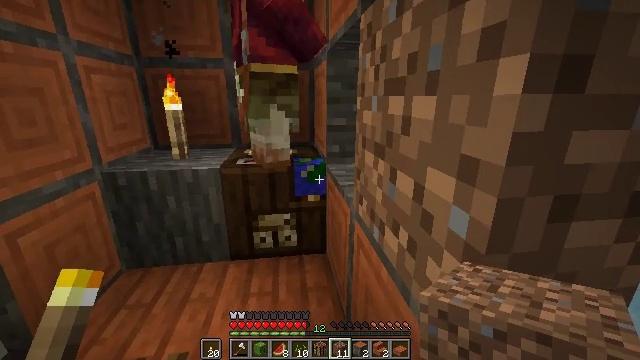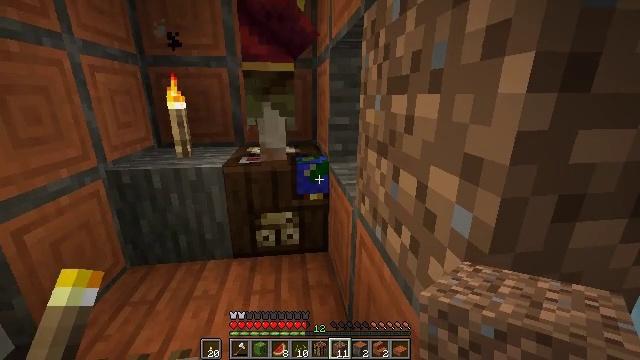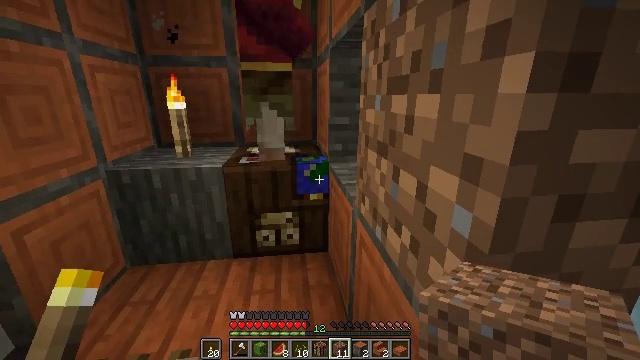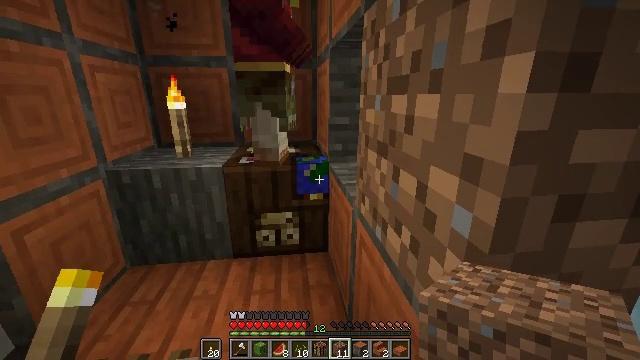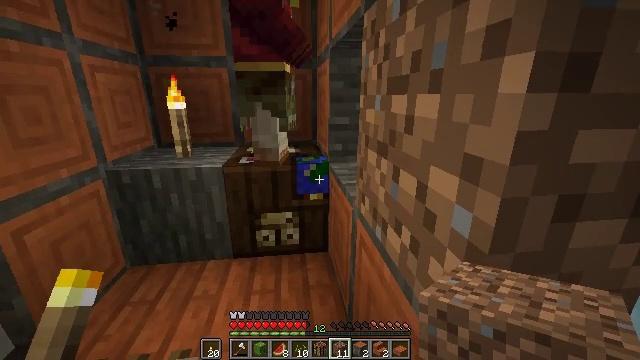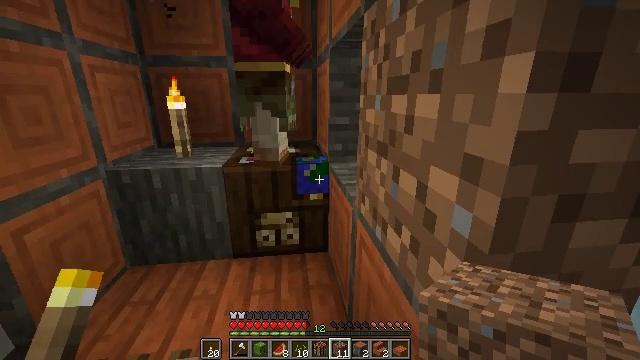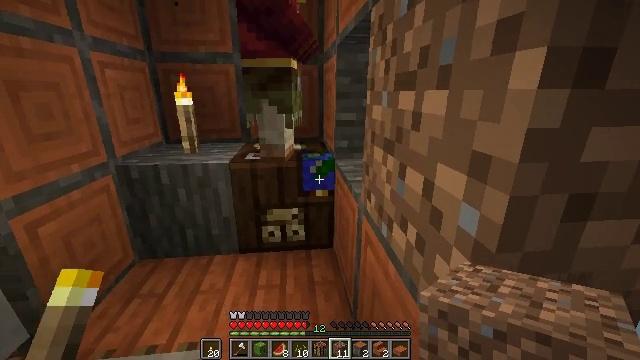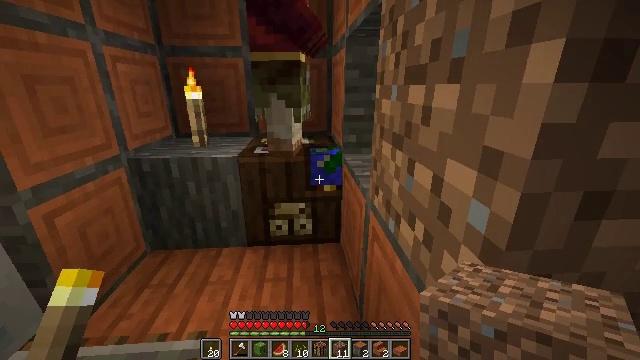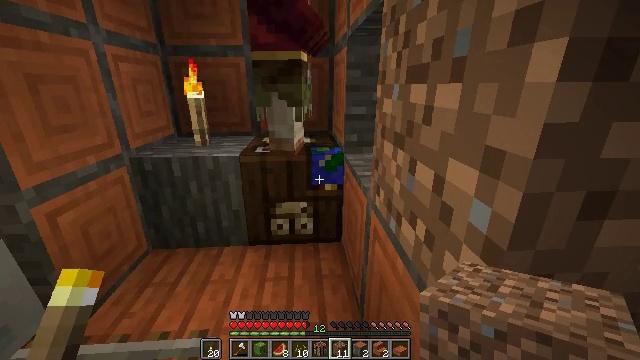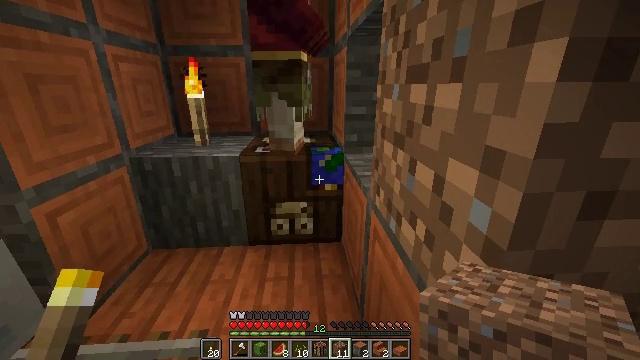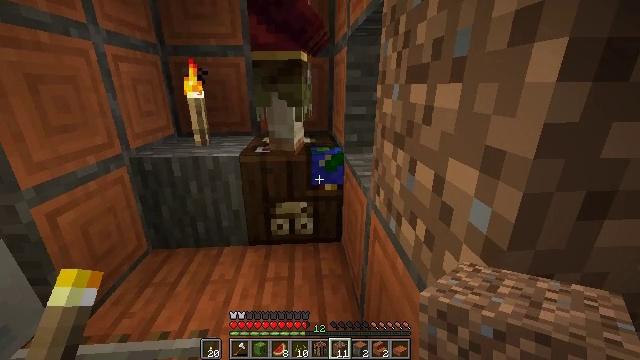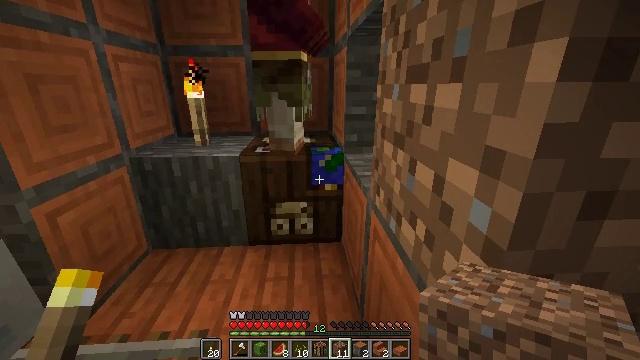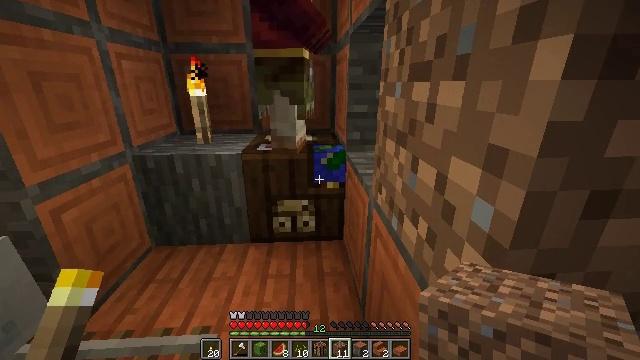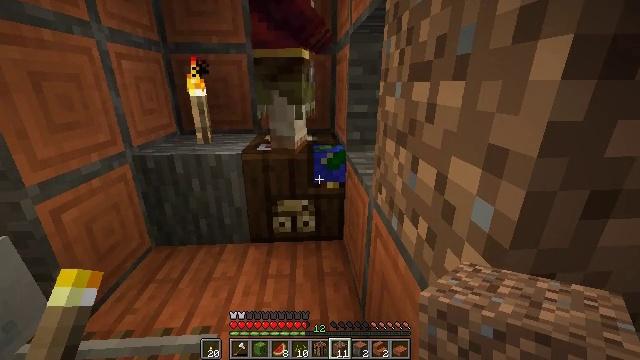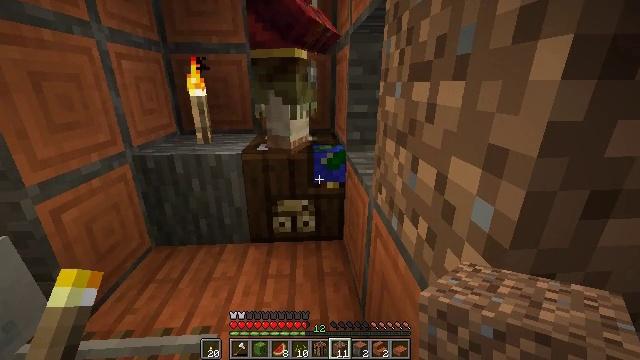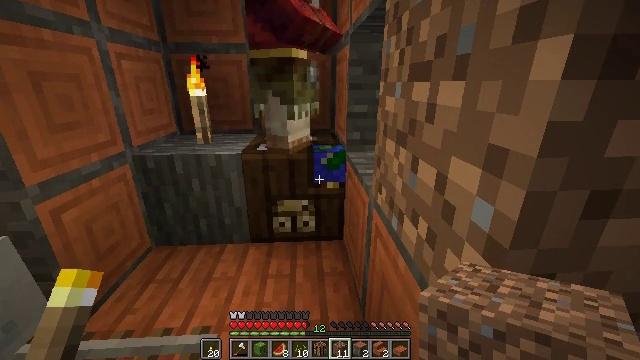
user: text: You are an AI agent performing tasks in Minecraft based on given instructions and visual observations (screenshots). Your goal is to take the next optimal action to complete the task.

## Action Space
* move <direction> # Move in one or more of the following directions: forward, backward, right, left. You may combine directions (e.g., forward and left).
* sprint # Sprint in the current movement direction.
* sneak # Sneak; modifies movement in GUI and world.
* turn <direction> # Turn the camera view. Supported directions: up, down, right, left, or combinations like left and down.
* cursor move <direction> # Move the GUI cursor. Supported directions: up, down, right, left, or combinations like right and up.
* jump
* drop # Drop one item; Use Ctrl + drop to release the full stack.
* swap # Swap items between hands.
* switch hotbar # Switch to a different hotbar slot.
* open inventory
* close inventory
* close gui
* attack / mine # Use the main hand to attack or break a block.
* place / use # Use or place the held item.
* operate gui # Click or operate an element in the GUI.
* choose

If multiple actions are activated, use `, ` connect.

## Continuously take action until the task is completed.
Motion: motion action
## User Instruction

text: Break the cartography table.
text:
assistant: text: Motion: no_op
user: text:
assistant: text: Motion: no_op
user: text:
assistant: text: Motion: no_op
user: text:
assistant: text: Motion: no_op
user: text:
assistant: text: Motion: no_op
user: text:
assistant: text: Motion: turn left
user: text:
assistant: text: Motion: turn left and down
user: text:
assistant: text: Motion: no_op
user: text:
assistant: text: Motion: no_op
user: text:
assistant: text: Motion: no_op
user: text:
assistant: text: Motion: no_op
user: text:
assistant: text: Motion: no_op
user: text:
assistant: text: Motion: no_op
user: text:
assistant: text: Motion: no_op
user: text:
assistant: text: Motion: no_op
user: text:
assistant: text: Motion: no_op
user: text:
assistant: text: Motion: no_op
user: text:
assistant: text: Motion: no_op
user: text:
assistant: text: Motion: no_op
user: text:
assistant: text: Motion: no_op
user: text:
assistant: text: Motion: no_op
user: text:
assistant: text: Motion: no_op
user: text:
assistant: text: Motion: no_op
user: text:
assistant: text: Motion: no_op
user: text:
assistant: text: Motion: no_op
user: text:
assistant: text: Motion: no_op
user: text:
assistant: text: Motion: no_op
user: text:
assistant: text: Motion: no_op
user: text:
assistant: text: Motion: no_op
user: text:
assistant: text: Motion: no_op